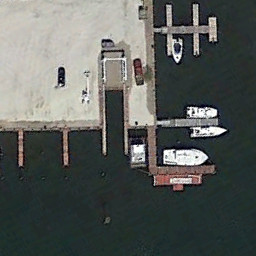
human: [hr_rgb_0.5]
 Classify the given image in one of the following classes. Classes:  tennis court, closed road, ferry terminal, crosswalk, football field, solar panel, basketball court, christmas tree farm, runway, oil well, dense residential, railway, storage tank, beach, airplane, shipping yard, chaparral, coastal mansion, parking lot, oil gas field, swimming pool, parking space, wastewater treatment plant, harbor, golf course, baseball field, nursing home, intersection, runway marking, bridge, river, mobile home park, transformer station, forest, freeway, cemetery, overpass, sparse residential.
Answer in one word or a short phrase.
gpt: ferry terminal